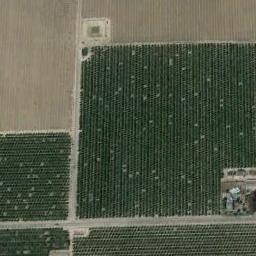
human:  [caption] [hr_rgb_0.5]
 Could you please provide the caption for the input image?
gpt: Several rectangular farmlands of different colors and sizes are neatly arranged on the ground and some houses are surrounded by these farmlands .

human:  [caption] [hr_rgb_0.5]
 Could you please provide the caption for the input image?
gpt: There are many crops in rectangular farmlands .

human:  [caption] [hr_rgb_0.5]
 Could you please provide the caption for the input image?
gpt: Several neatly arranged green, Khaki mixed rectangular farmlands of different sizes .

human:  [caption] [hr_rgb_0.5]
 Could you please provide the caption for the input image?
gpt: There are some deep green and bare rectangular farmland .

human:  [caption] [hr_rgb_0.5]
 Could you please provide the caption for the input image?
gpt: There are several green rectangular farmlands and yellow ones .